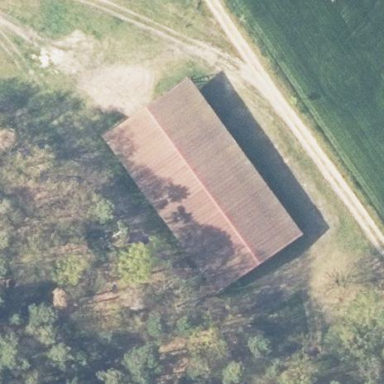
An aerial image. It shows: Farmyard area.